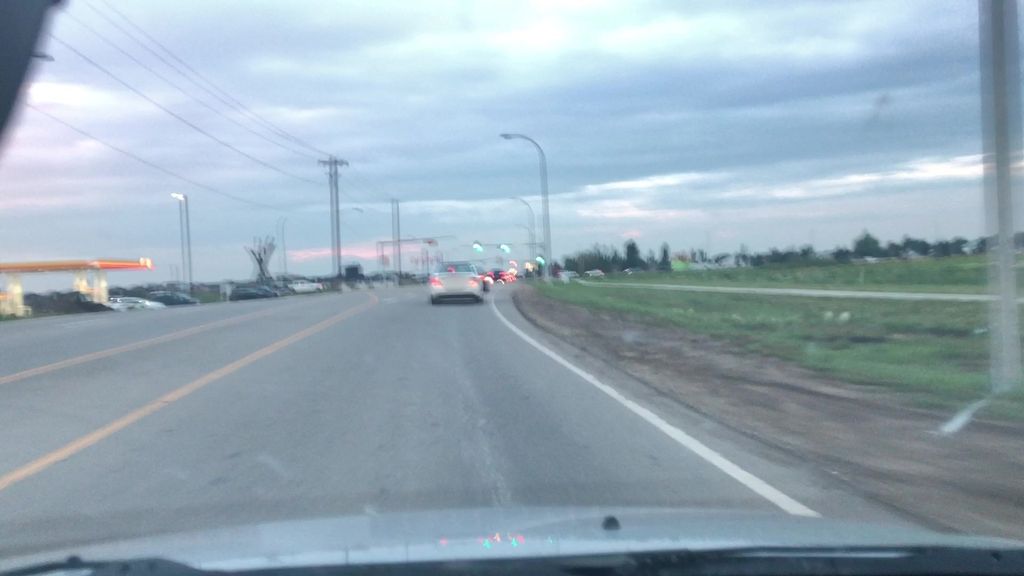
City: edmonton